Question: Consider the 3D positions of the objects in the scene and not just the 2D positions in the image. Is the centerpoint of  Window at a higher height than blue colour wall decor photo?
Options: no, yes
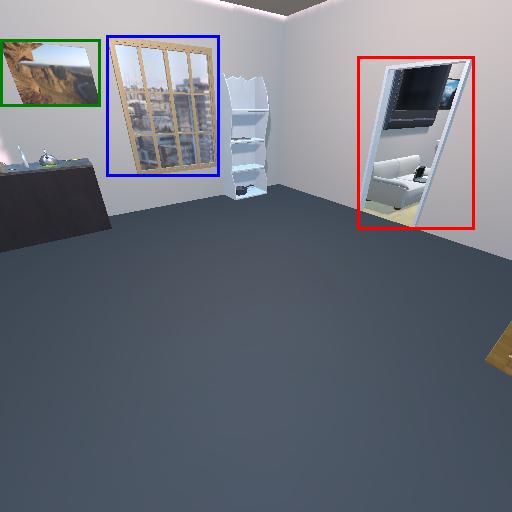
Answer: no